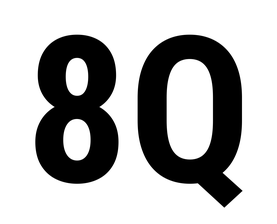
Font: Roboto_Condensed_Bold